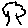
Label: tree